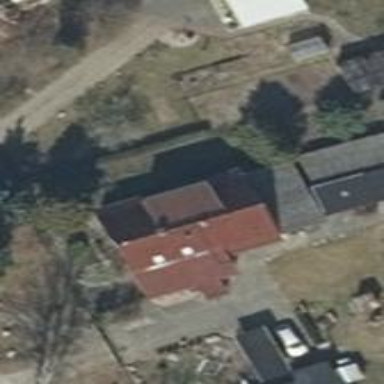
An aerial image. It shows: Light gray house with lean-to roof.